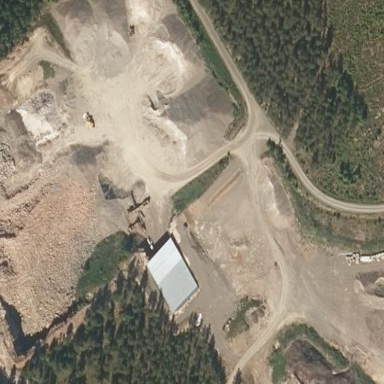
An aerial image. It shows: Quarry area.